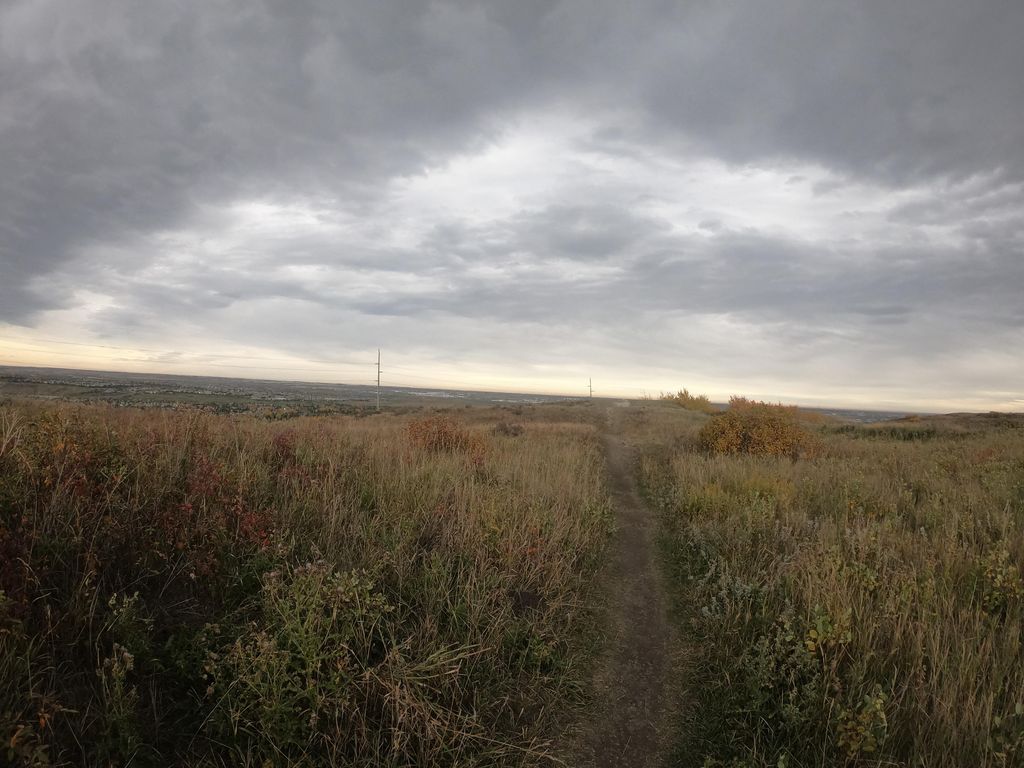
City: calgary